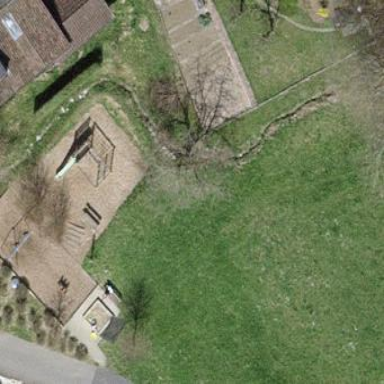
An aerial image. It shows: Playground area for leisure activities on the land.